Field crop: tomato
Growth stage: 1
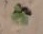
Species: solanum